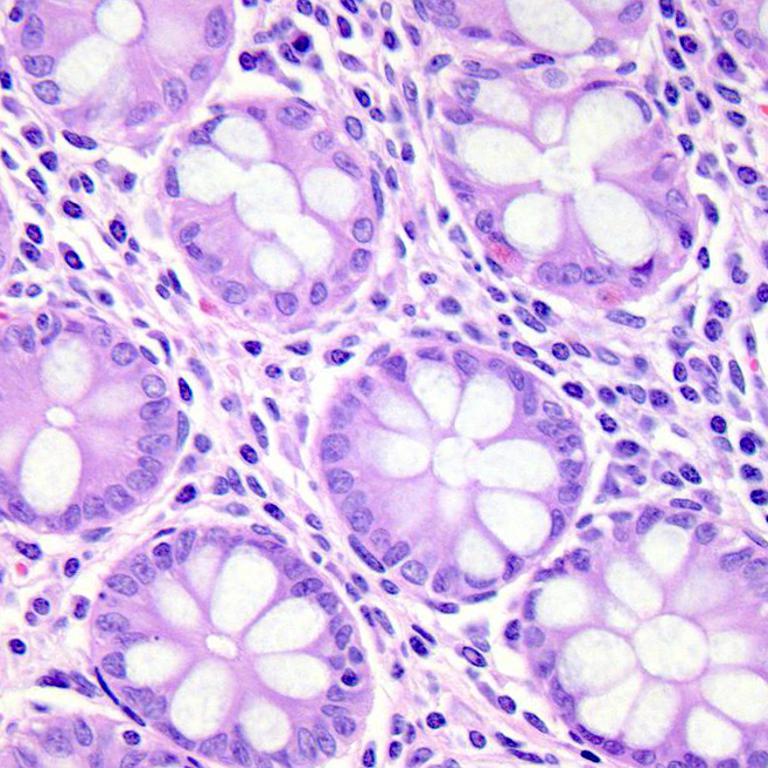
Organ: colon
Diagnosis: benign